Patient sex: M
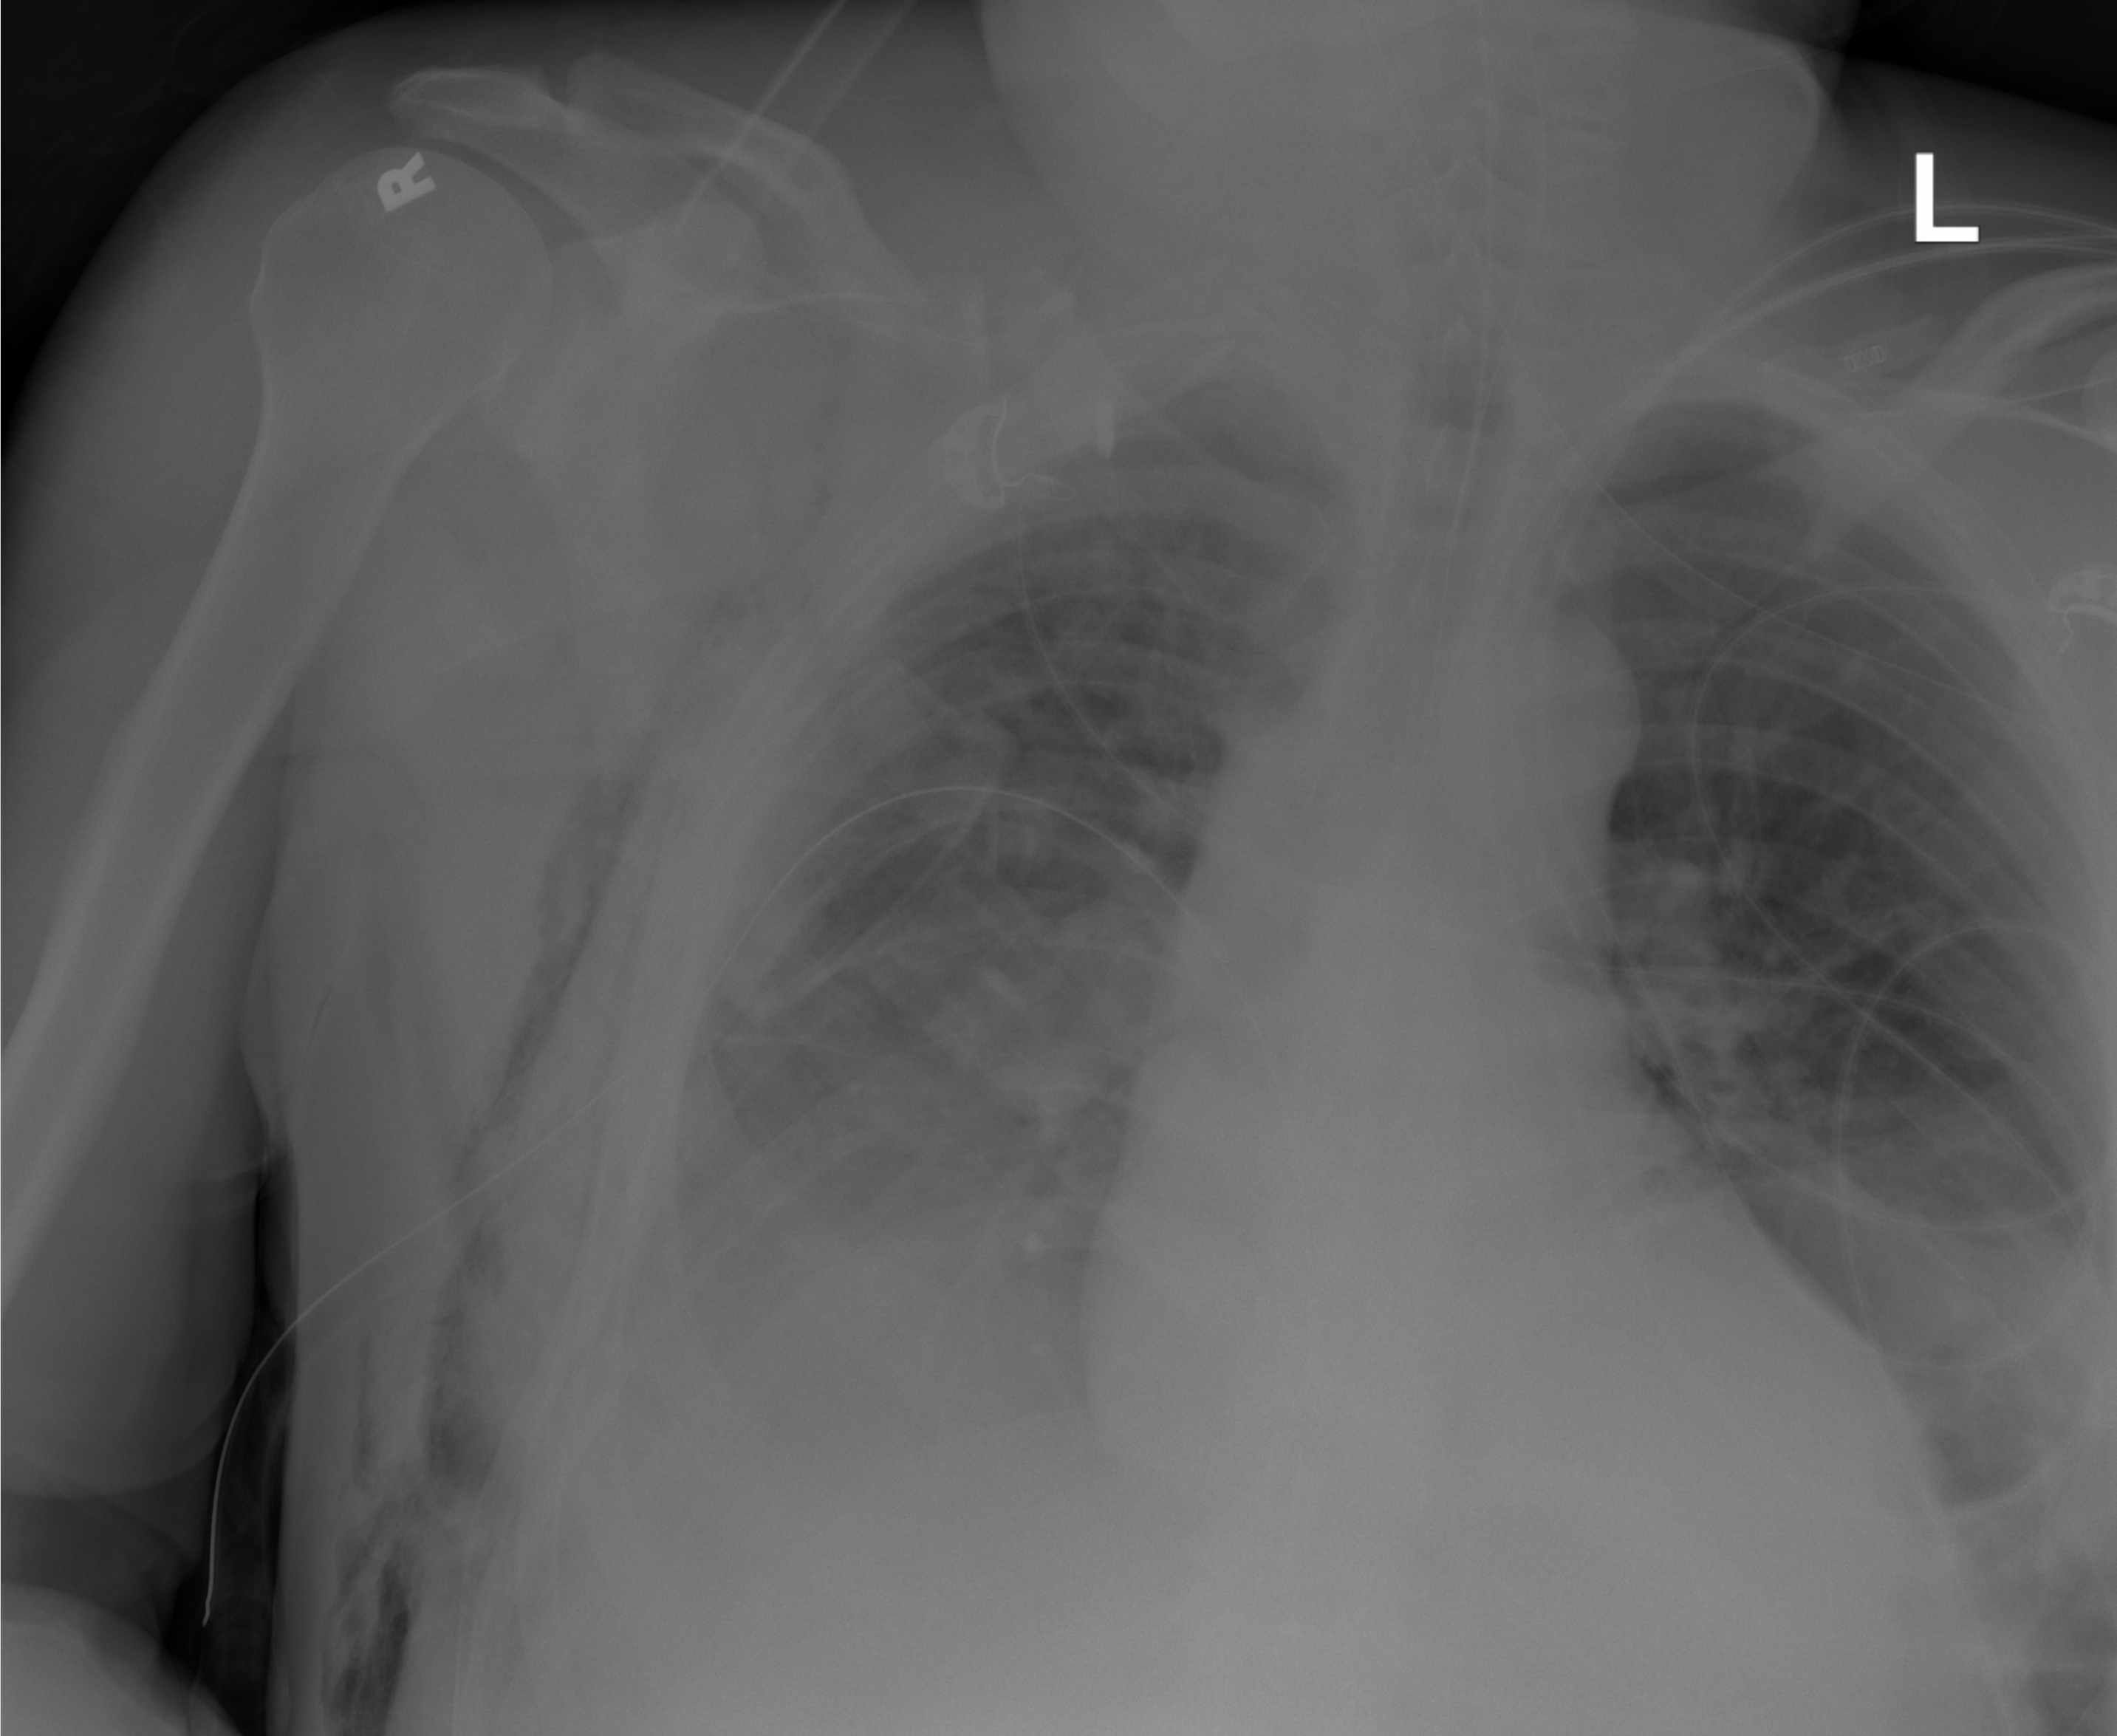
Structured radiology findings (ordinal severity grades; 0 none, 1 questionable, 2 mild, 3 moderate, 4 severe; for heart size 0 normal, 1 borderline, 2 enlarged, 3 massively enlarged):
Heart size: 2
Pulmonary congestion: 2
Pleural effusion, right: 2
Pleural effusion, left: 2
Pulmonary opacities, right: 0
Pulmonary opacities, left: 0
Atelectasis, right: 2
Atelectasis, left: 0